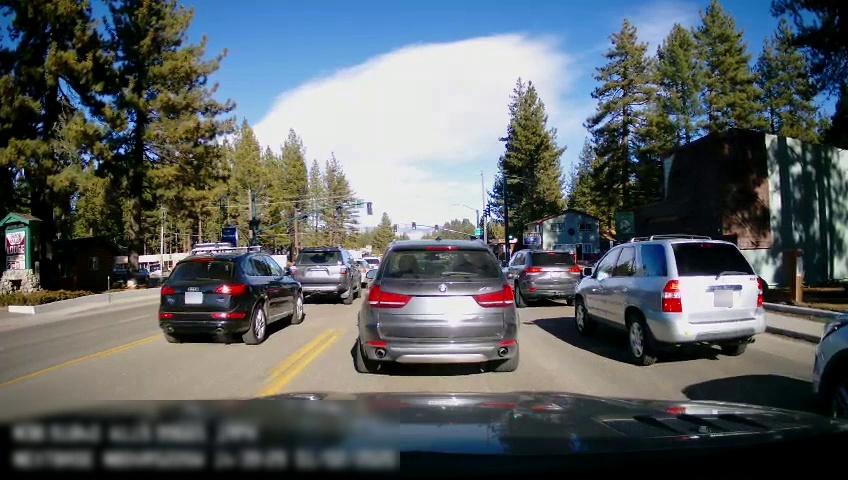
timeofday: Day
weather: Sunny
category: Drivable Space
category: Vehicles | SUV
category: Vehicles | Car
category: Vehicles | SUV
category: Vehicles | SUV
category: Vehicles | SUV
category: Vehicles | SUV
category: Vehicles | Car
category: Vehicles | SUV
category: Vehicles | SUV
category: Lanes | Opposite Lane
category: Lanes | Current Lane
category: Lanes | Current Lane
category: Traffic | Lights
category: Traffic | Signs
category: Traffic | Lights
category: Traffic | Lights
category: Traffic | Lights